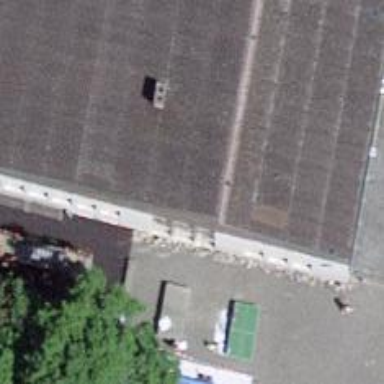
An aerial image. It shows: Public hall.